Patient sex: M
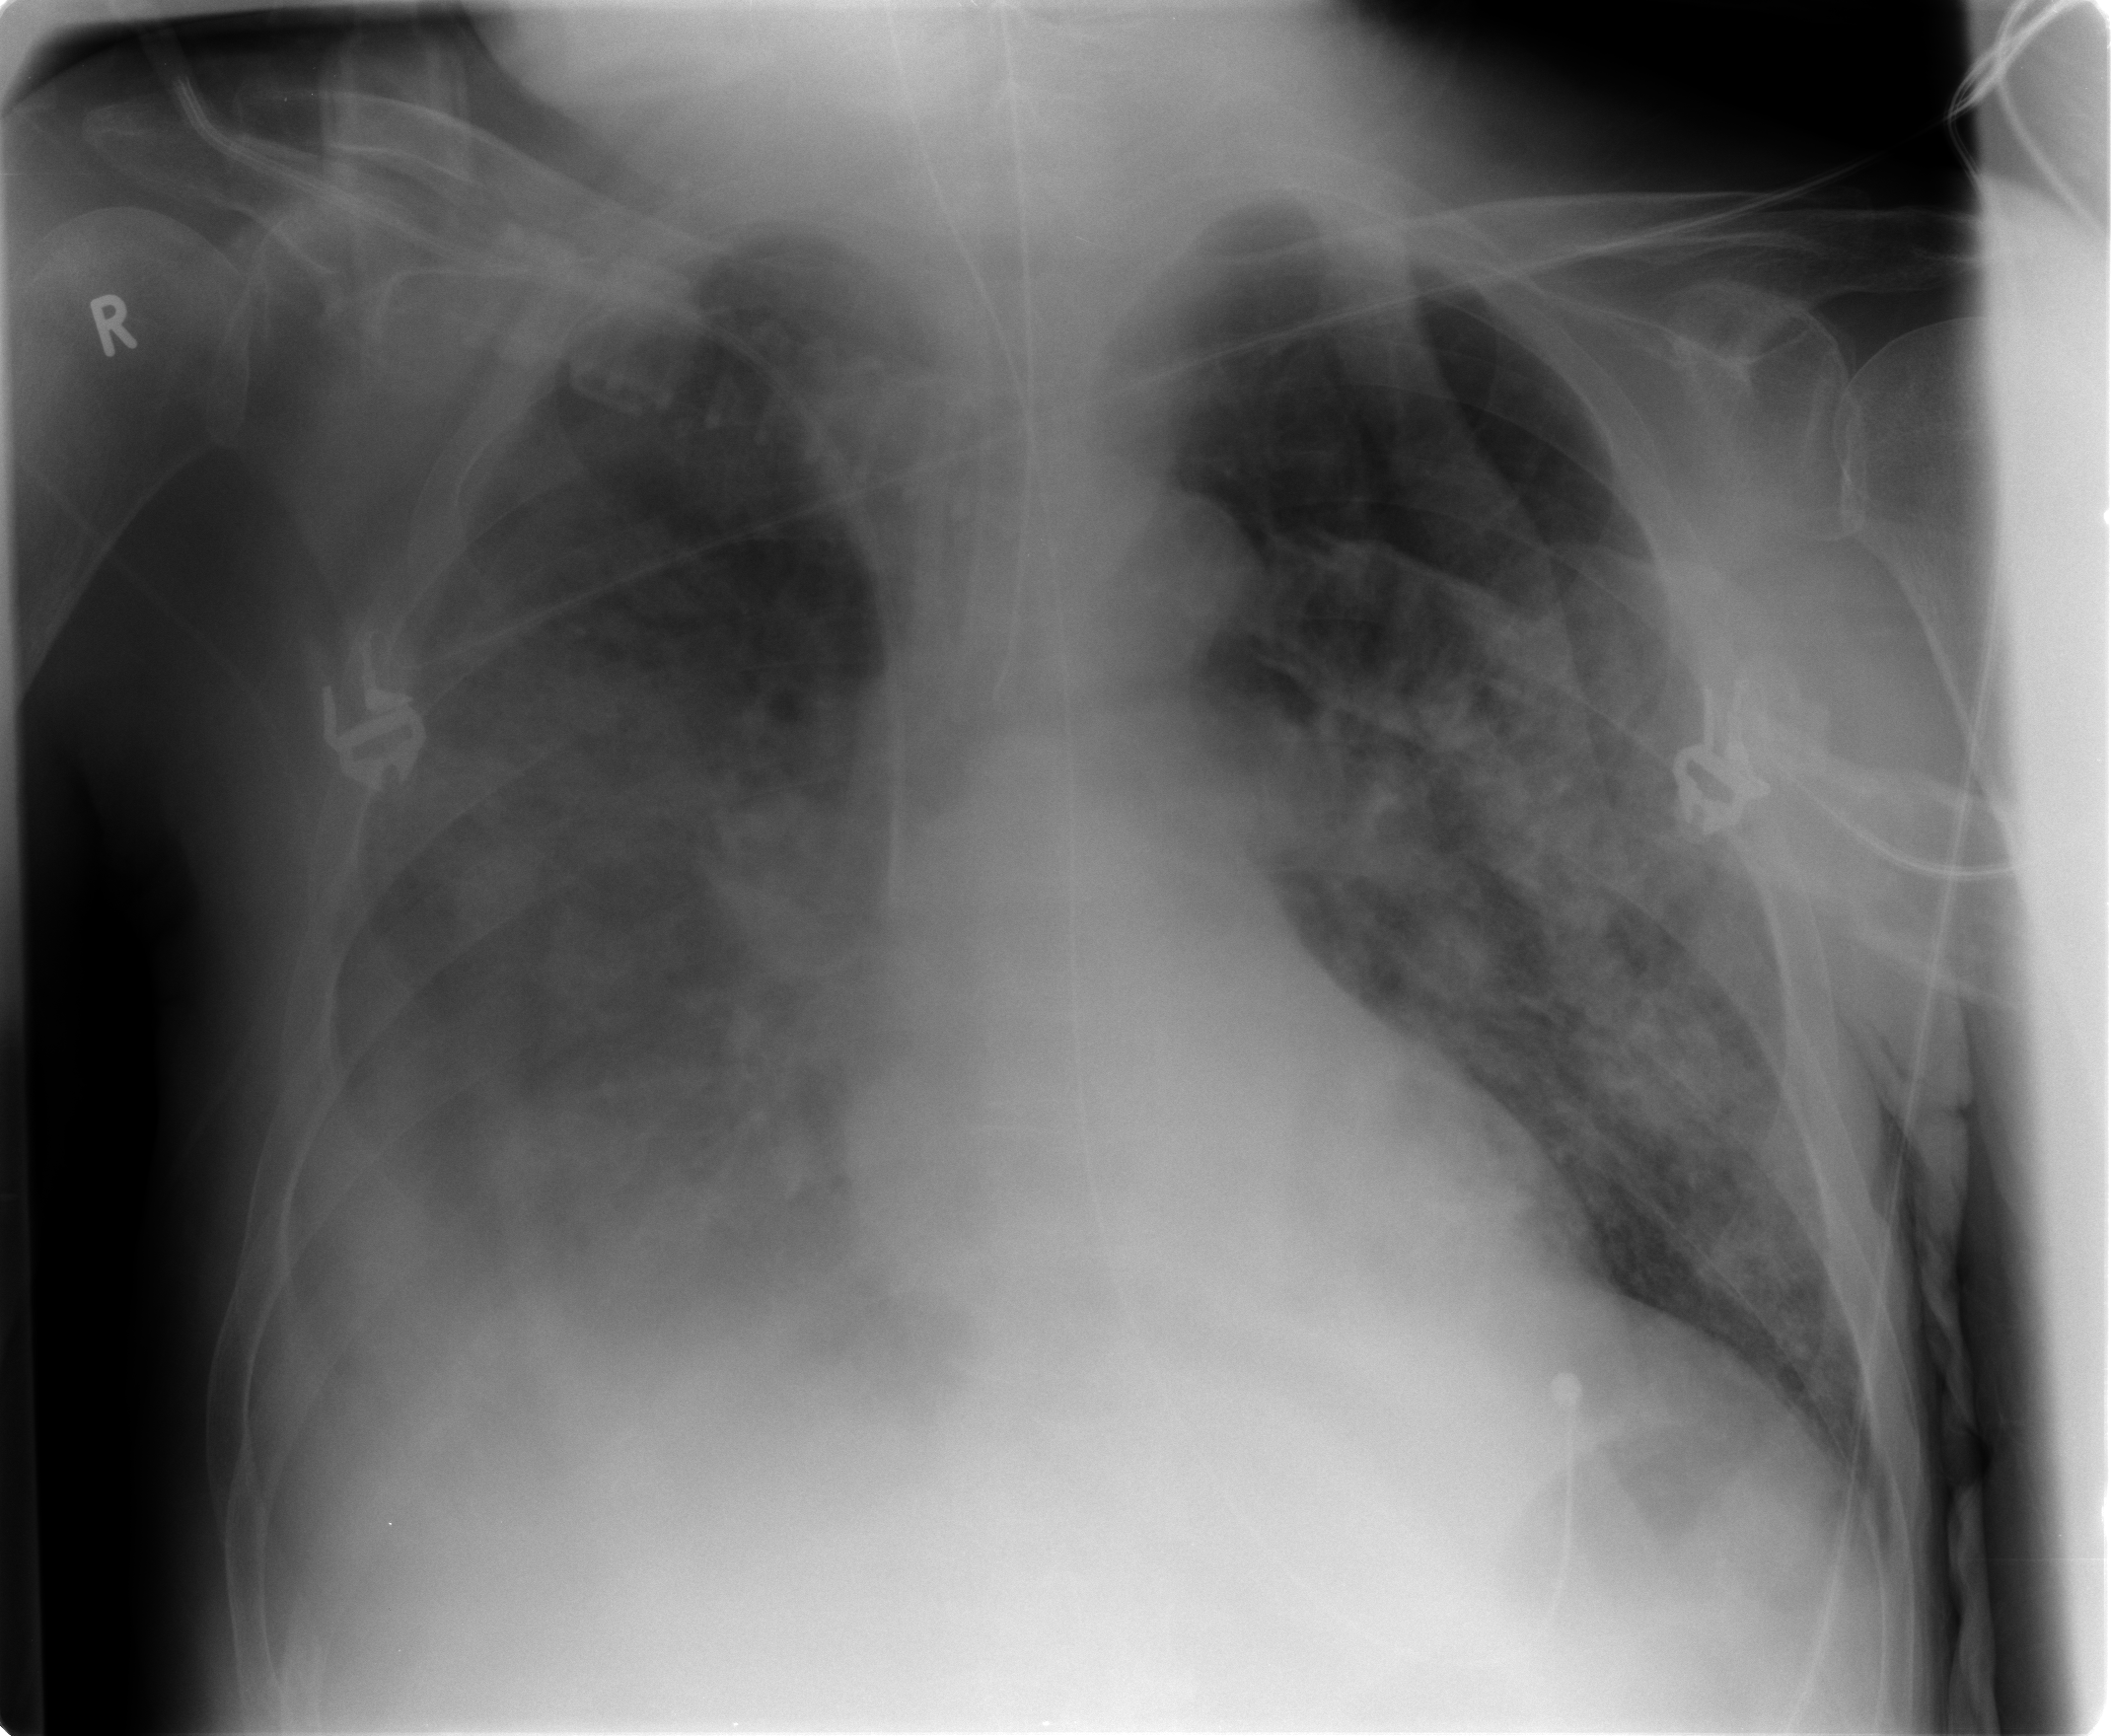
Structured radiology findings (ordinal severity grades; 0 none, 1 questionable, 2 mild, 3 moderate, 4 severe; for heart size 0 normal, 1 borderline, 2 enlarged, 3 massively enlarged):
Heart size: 0
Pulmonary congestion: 2
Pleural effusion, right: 1
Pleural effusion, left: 0
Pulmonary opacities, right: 3
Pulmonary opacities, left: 2
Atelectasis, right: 2
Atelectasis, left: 1